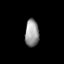
Tissue: lung
Cell type: Epithelial cells
Senescence score: 0.2132
Nuclear area (px): 375
Mean DAPI intensity: 149.307